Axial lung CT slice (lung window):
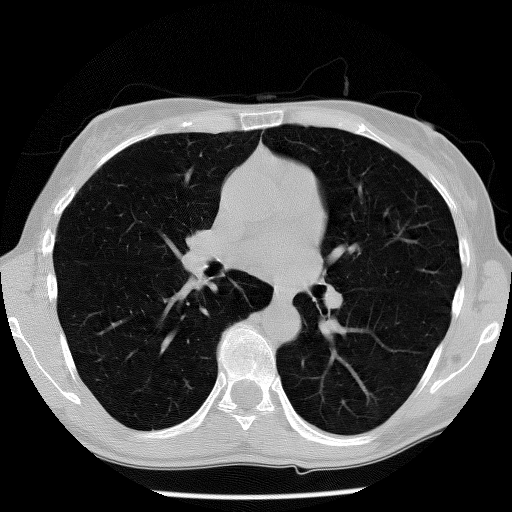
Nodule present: no